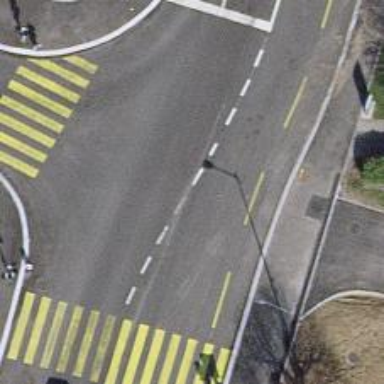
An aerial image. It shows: Road with traffic signals.